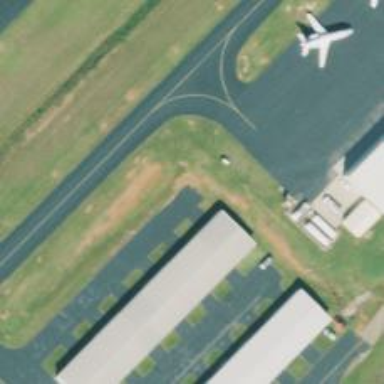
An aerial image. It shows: View of taxiway at the airport.